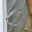
Label: 0